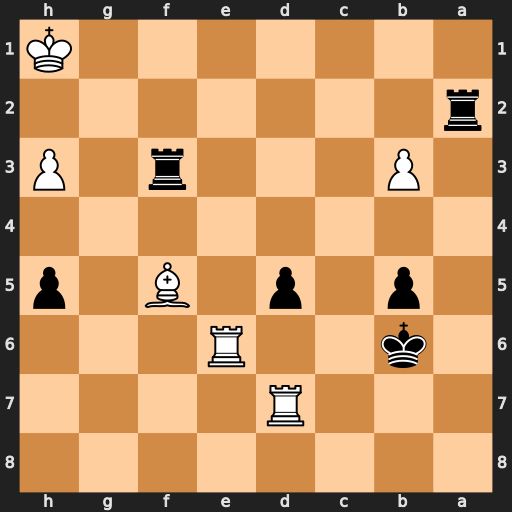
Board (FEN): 8/3R4/1k2R3/1p1p1B1p/8/1P3r1P/r7/7K
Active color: b
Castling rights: -
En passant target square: -
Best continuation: Kc5 Re1 Rxf5